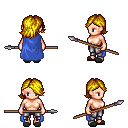
a pixel art fantasy rpg character, female body template, human, light skin, blue cape, metal pants, blonde swoop hairstyle, gray slippers, spear, four views (front, back, left, right), 2x2 character sprite sheet, small pixel art, hard edges, no anti-aliasing